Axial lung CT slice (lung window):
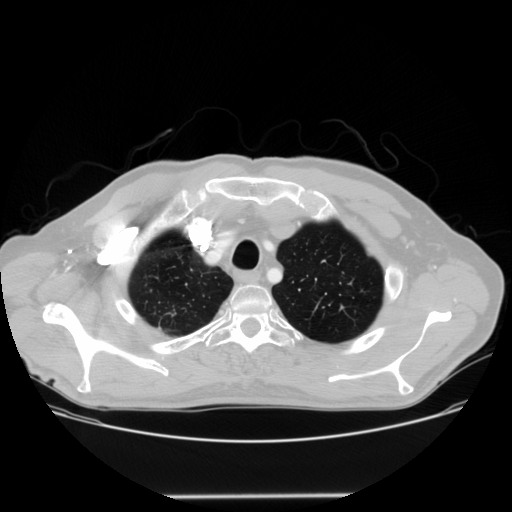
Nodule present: no